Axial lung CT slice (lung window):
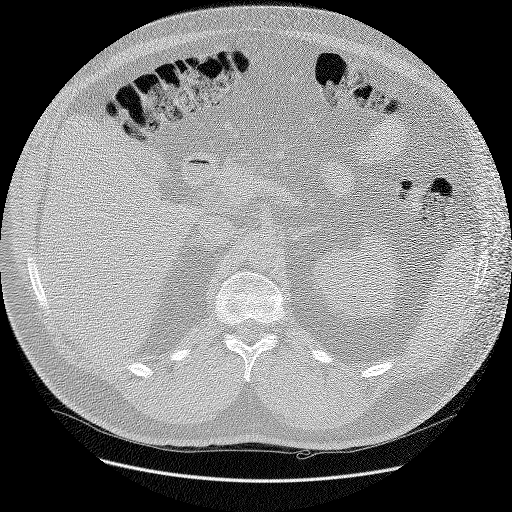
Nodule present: no